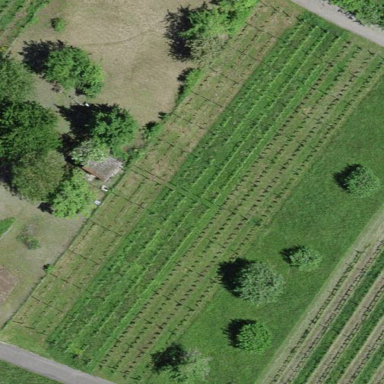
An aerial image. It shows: Vineyard growing grapes.